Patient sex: M
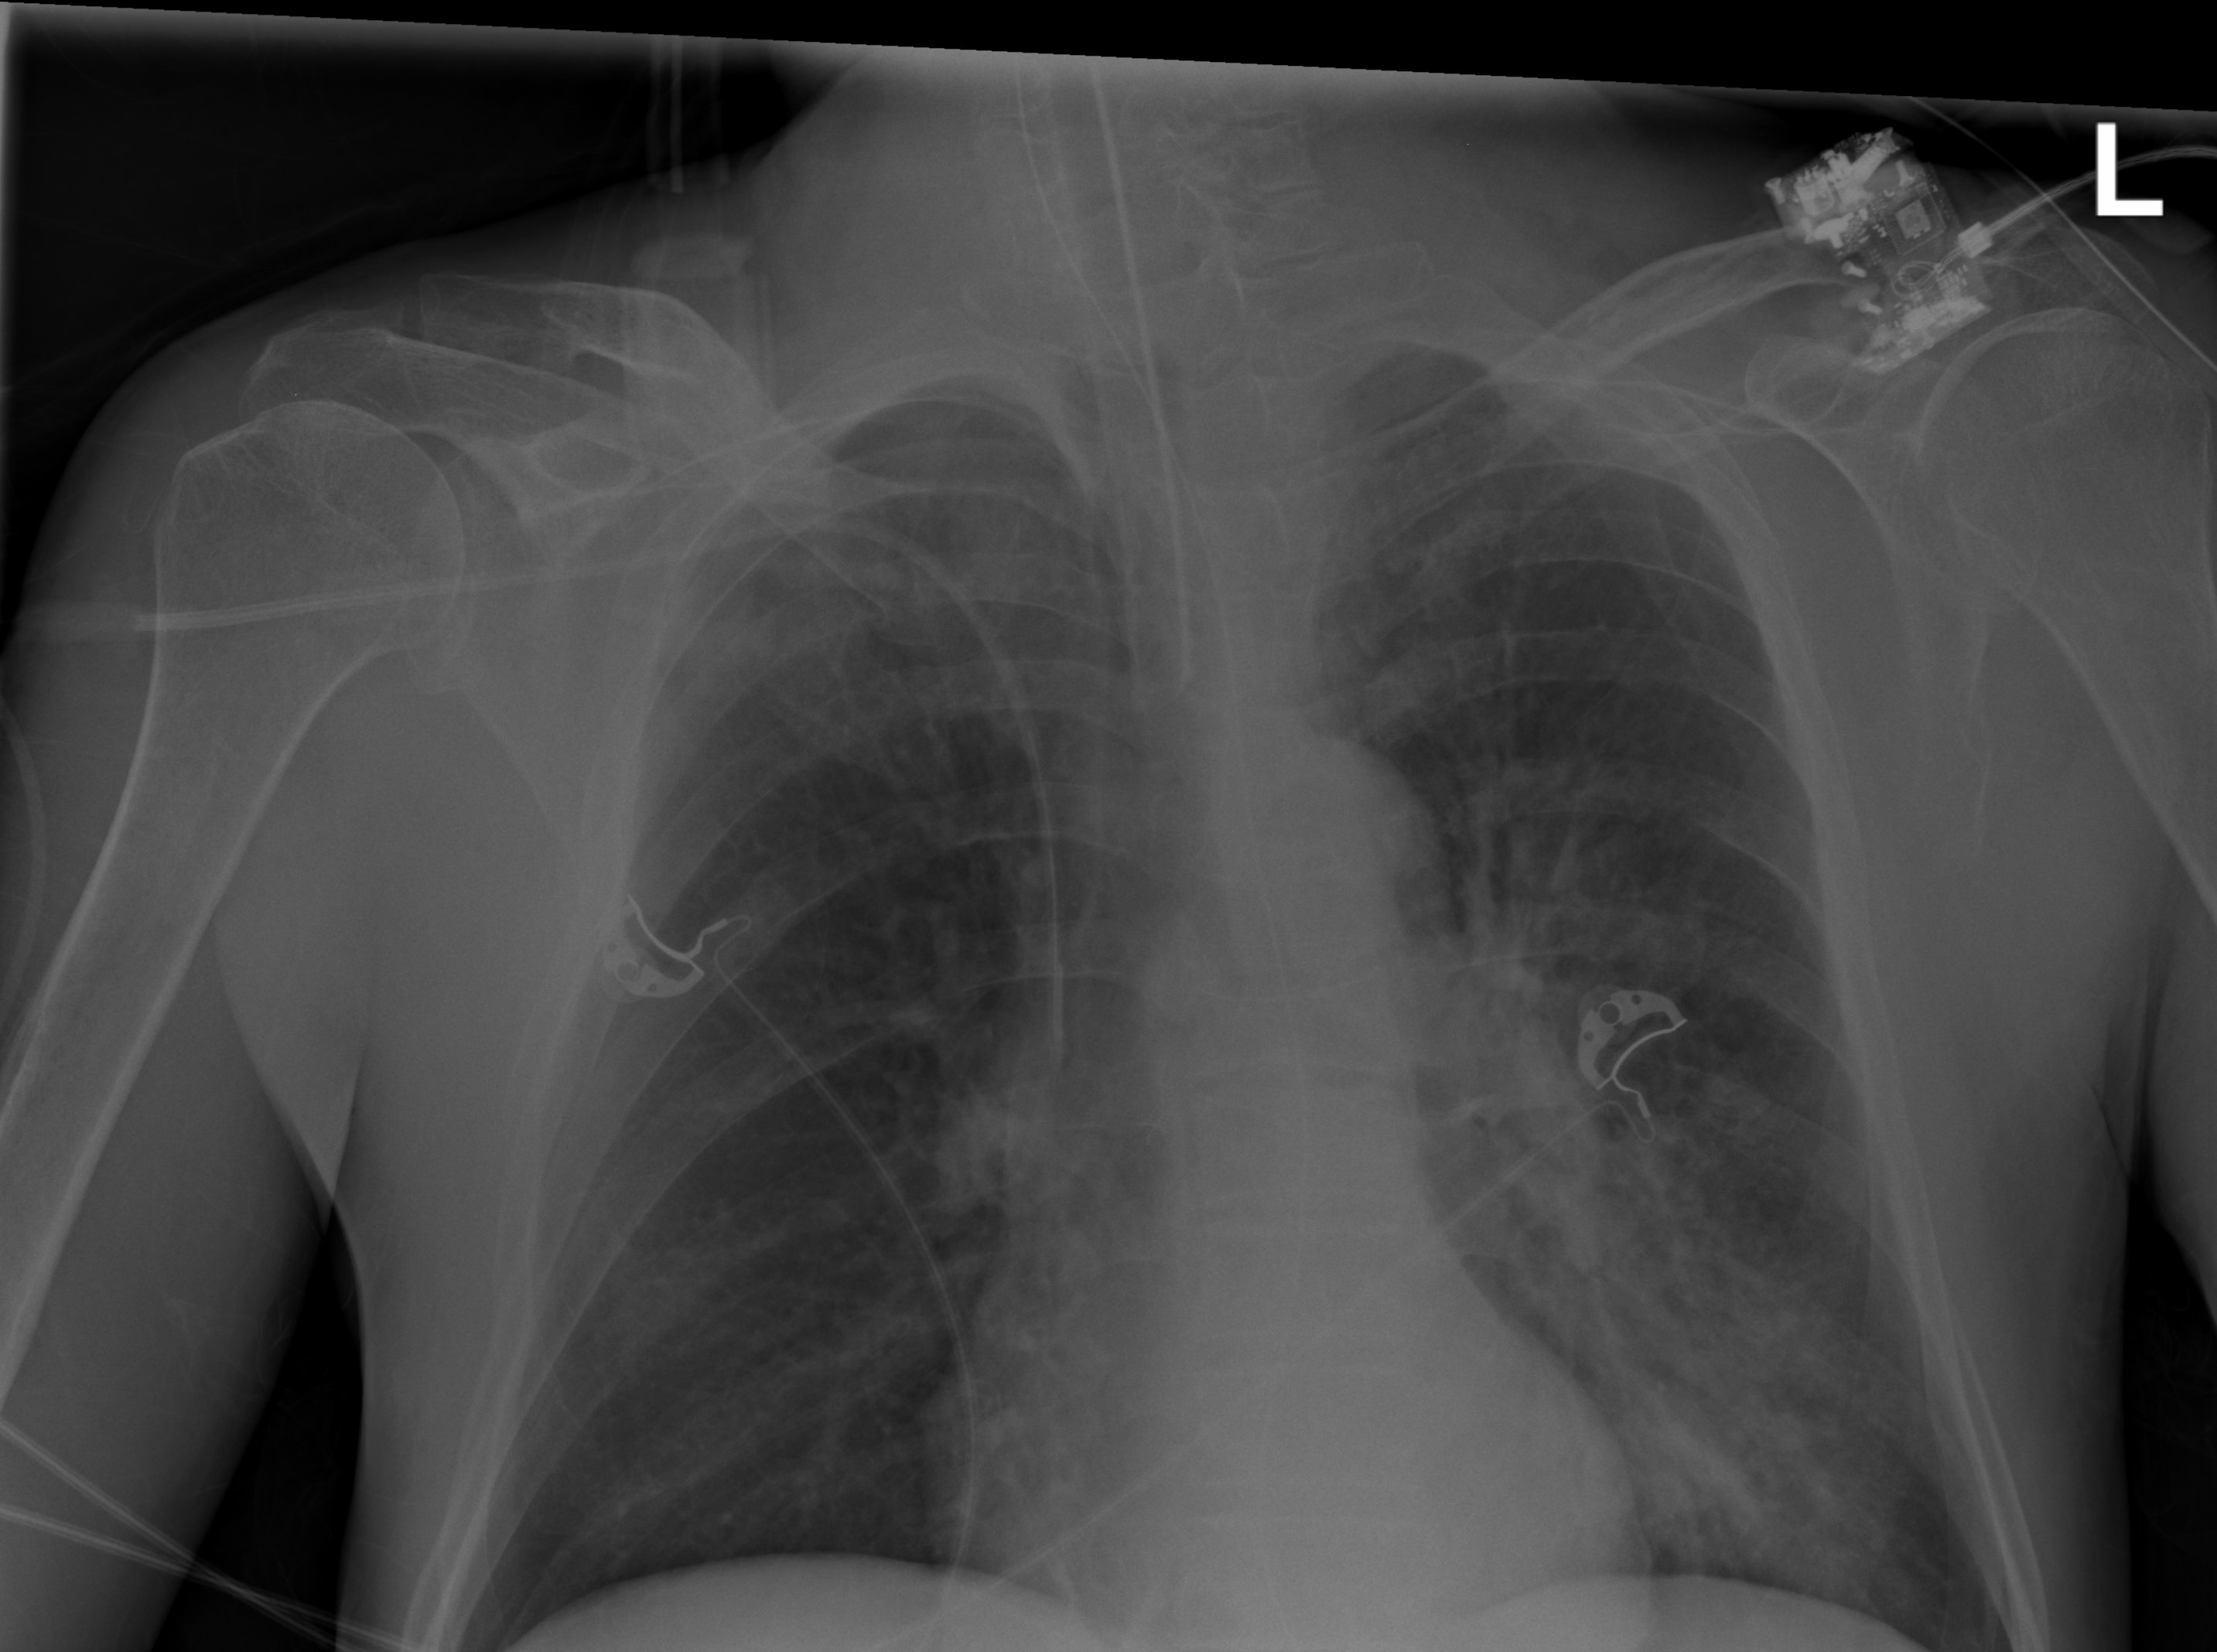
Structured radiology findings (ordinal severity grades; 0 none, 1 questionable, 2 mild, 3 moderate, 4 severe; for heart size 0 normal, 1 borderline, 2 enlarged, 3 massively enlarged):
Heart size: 0
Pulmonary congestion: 0
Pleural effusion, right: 0
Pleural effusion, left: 0
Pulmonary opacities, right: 0
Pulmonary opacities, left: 2
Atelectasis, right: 0
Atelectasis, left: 0